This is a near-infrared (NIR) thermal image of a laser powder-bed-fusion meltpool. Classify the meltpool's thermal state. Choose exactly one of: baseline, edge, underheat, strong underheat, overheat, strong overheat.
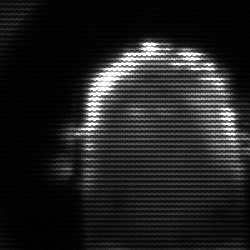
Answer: baseline